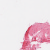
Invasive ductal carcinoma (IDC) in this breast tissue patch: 0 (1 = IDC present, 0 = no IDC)